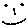
Label: smiley face